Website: bh-photo
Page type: cart
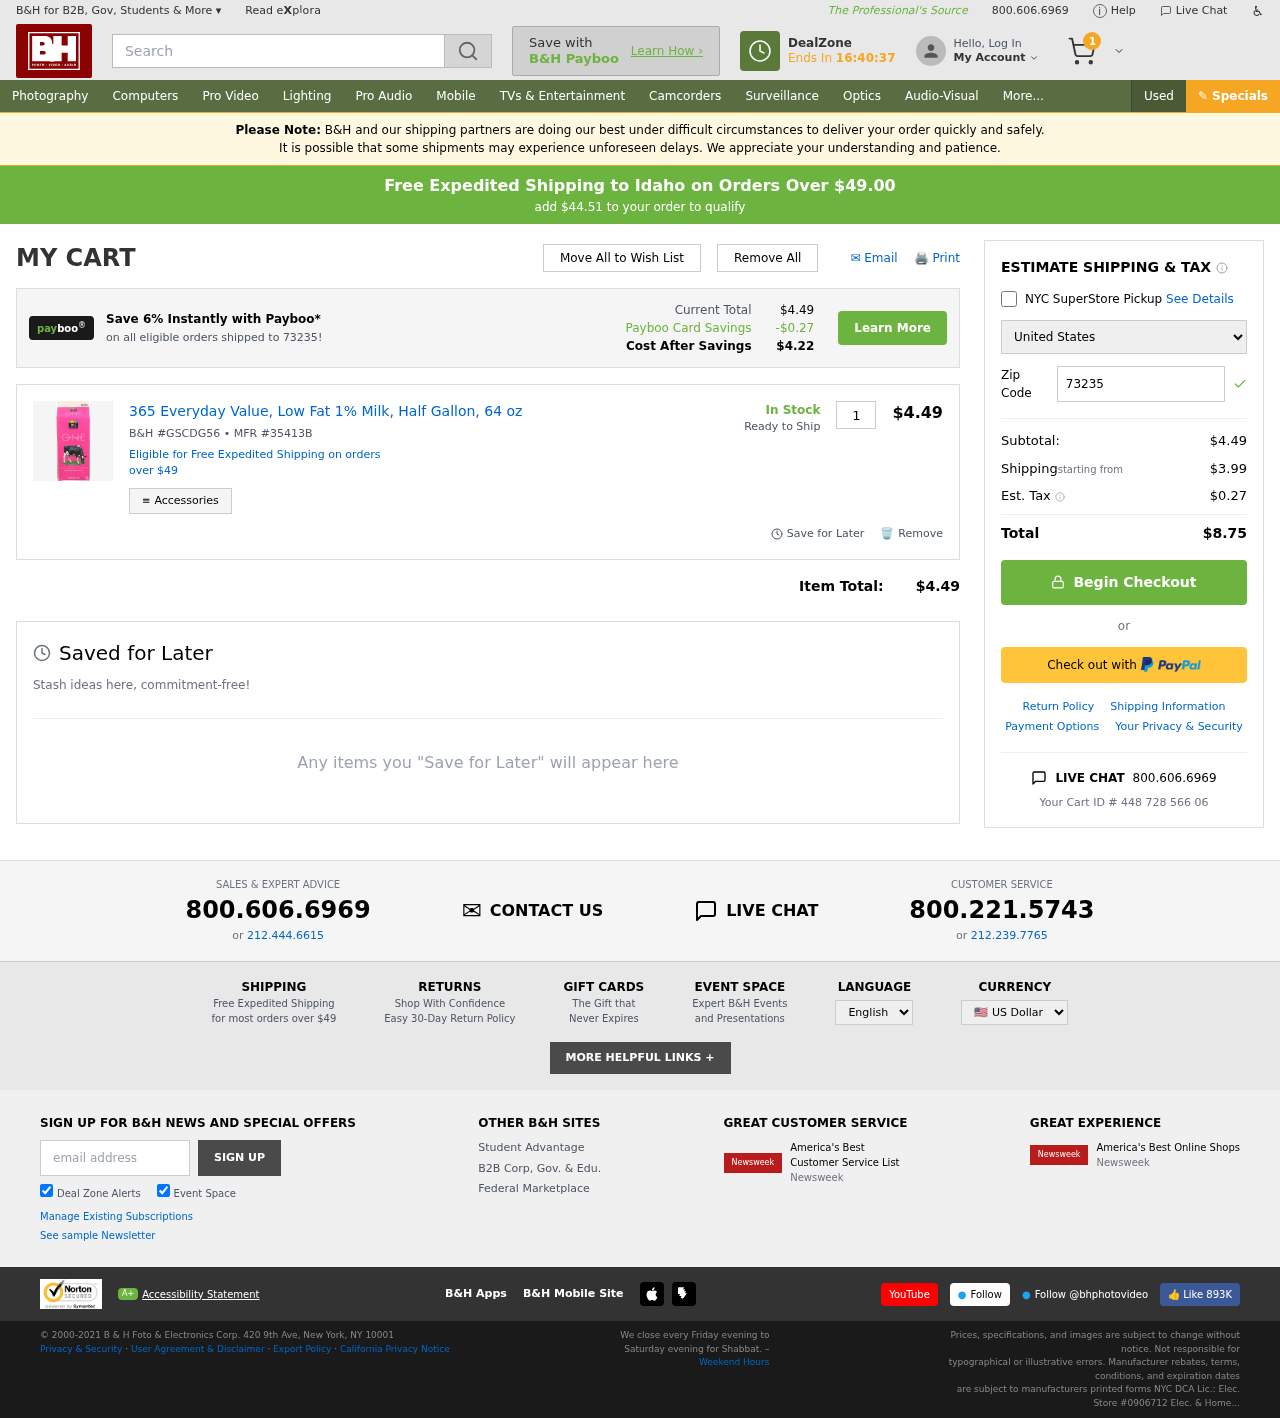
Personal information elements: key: PII_COUNTRY
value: United States
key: PII_POSTCODE
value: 73235
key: PII_STATE
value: Idaho
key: PII_POSTCODE2
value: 73235
Product elements: key: PRODUCT1_NAME
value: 365 Everyday Value, Low Fat 1% Milk, Half Gallon, 64 oz
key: PRODUCT1_PRICE
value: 4.49
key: PRODUCT1_QUANTITY
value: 1
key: PRODUCT1_SKU
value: GSCDG56
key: PRODUCT1_MFR
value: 35413B
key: PRODUCT1_AVAILABILITY
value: In Stock
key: PRODUCT1_SHIP_STATUS
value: Ready to Ship
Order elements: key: ORDER_NUM_ITEMS
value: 1
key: FREE_SHIPPING_THRESHOLD
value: $44.51
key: ORDER_SUBTOTAL
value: $4.49
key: ORDER_SHIPPING_COST
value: $3.99
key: ORDER_TAX
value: $0.27
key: ORDER_TOTAL
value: $8.75
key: ORDER_ID
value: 448 728 566 06
Search elements: key: HEADER_SEARCH
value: Search
Other elements: key: PAYBOO_SAVINGS
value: -$0.27
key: COST_AFTER_SAVINGS
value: $4.22